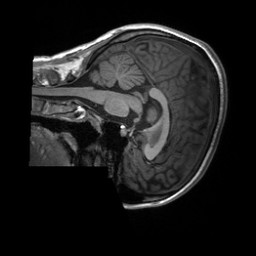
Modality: T1w
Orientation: sagittal
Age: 23
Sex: female
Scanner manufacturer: siemens
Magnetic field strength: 3 T
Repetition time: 2.3 s
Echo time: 0.00227 s